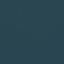
Land use / land cover: SeaLake